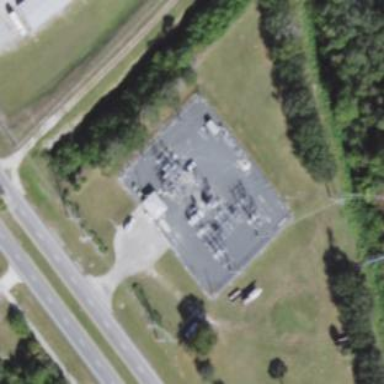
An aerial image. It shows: Outdoor distribution level power substation.